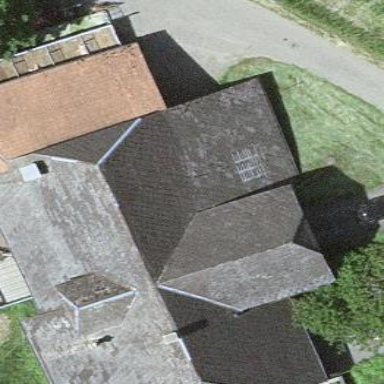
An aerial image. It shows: Farm building.